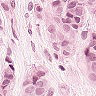
Metastatic tissue present: yes